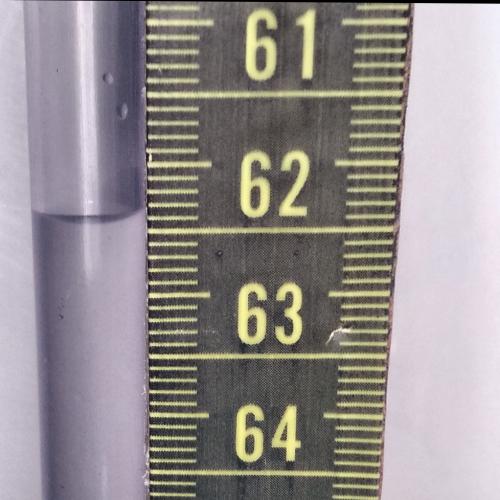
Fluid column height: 62.4 cm